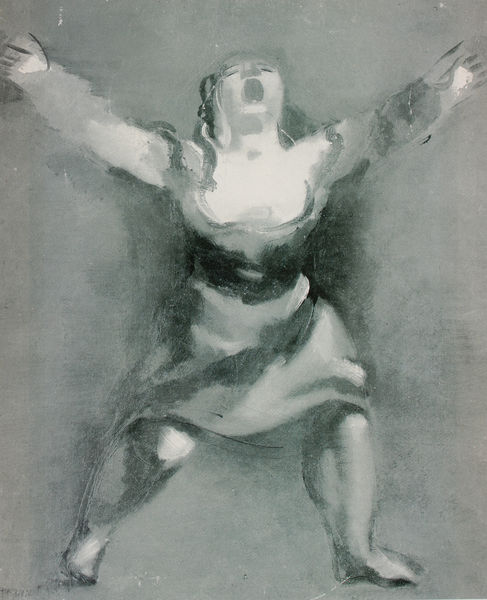
Titel: Schreiende Frau
Künstler: Solomon Nikritin
Institution: Art Co. Ltd. (Sammlung George Costakis)
Schlagwörter: dunkel, haut, kopf, schatten, weiß, mädchen, ausschnitt, bewegung, brust, busen, finger, frau, geste, grau, haar, hell, hintergrund, kleid, licht, mund, nase, schwarz, zeichnung, dame, gürtel, malerei, rock, tanz, arme, augen, falten, stehen, hals, hände, signatur, boden, haare, schnur, gesang, oper, sängerin, theater, dekoltee, kohl, beine, taille, brüste, ansicht, mieder, laufen, füsse, laut, weiblich, knie, wade, waden, dekolleté, barfuss, tusche, reste, offen, kohle, schienbein, schwarzweiß, fliehen, rennen, ausgebreitet, ruf, eiss, schwarzw, kehle, singen, hüfte, leid, schmerz, schreien, schrei, klagen, schauspielerin, rufen, schnürung, breitbeinig, klage, extase, arie, inkarnatschatten, maerei